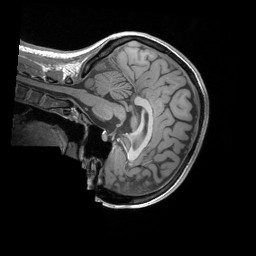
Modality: T1w
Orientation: sagittal
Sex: female
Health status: ill
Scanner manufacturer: siemens
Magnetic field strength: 3 T
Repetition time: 1.66 s
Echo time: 0.00254 s